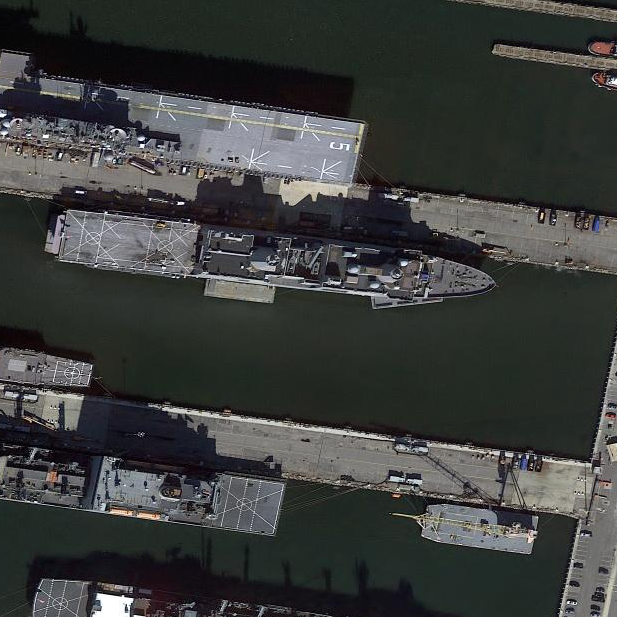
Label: combat